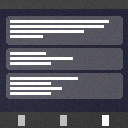
Screen state: on